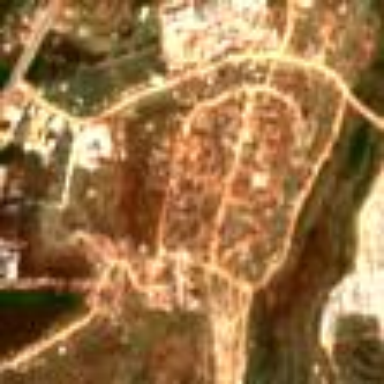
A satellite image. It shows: Irregular settlement in residential area.